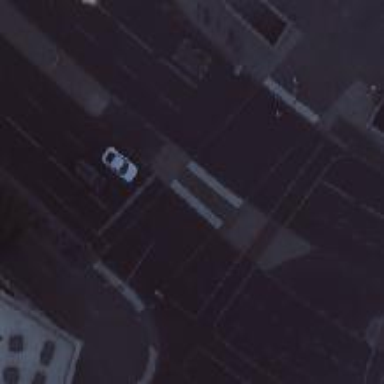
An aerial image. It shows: Asphalt footway with crossing equipped with traffic signals.